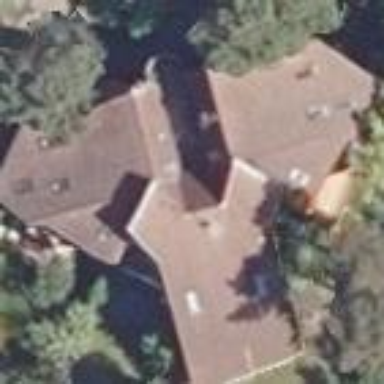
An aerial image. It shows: Half-hipped roof shape on the apartments building.